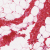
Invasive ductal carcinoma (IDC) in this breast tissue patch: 0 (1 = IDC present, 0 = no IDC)